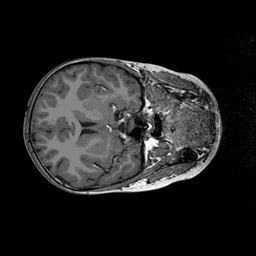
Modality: T1w
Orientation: axial
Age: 8
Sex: male
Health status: ill